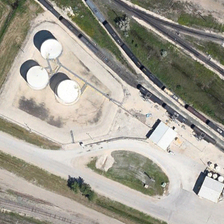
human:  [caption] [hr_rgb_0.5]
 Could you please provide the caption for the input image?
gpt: three white storage tanks and several small buildings are near a two trains .

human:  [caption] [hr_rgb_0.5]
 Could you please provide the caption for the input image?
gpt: three white storage tanks and several small buildings are near a two trains .

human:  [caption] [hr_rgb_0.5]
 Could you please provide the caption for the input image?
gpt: three white storage tanks and several small buildings are near a two trains .

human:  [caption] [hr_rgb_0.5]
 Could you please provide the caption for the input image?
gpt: three white storage tanks and several small buildings are near a two trains .

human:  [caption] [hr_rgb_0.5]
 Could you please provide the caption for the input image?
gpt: three white storage tanks and several small buildings are near a two trains .